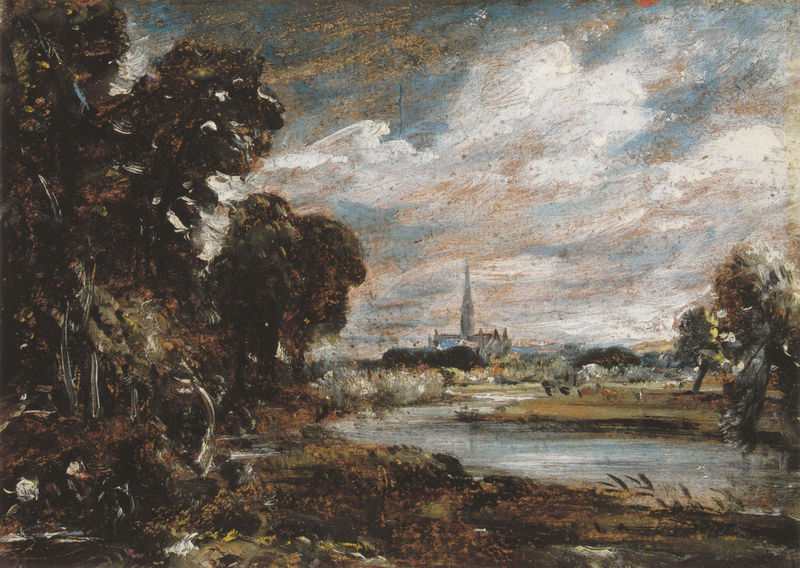
Titel: Salisbury Cathedral from the River Nadder
Künstler: John Constable
Standort: New York (New York)
Institution: (Privatsammlung)
Schlagwörter: baum, blau, blätter, dunkel, gemälde, himmel, laub, schatten, wasser, weiß, wolken, aquarell, bäume, fluss, gelb, grün, impressionismus, kirchturm, landschaft, menschen, ocker, see, stadt, ufer, ausschnitt, bewegung, blumen, braun, grau, hell, hintergrund, licht, orange, schwarz, vordergrund, ölbild, gebäude, gras, haus, rot, tiere, wiese, wolke, beige, malerei, spitze, stein, steine, holland, niederlande, öl, ast, bach, erde, feld, felder, flusslauf, gräser, horizont, häuser, natur, schilf, spiegelung, stamm, weide, wind, busch, büsche, gebüsch, kirche, pastos, sonne, land, blatt, pflanzen, england, rosa, wald, pferde, turm, gischt, ruhig, wellen, düster, biegung, ort, vedute, dorf, kuh, landschaftsmalerei, rind, herbst, böschung, fliessen, strom, constable, sturm, stürmisch, wetter, duktus, monet, manet, streifen, menschenleer, stadtansicht, dom, flusslandschaft, zentralperspektive, lichtung, wolkig, lauf, tupfen, landzunge, kathedrale, landschaftsbild, tonig, kapelle, siedlung, frost, spritzer, flussbiegung, flussufer, zentriert, spitzturm, regenwetter, báume, pflanten, salisbury, unruhiger duktus, bnlau, ölblild